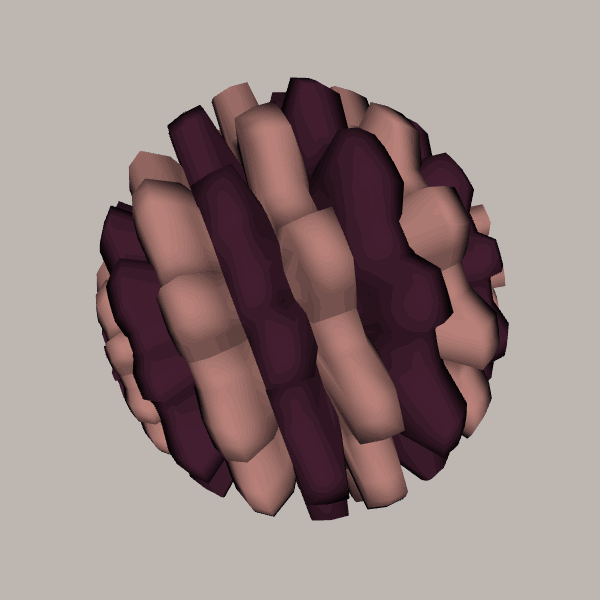
Background: light